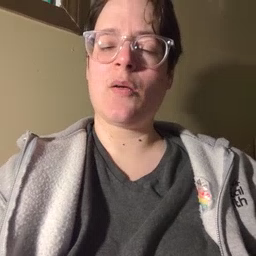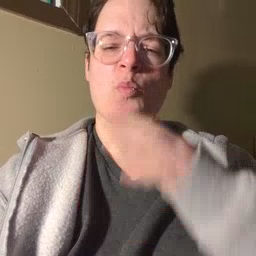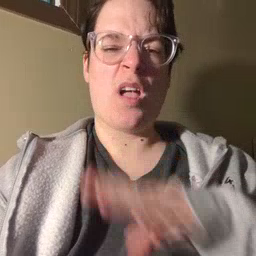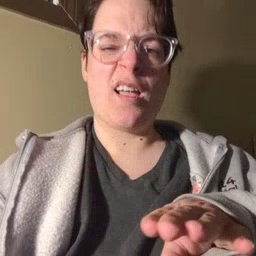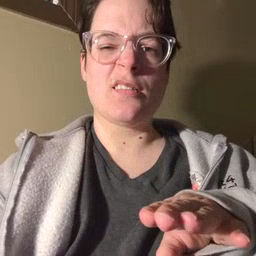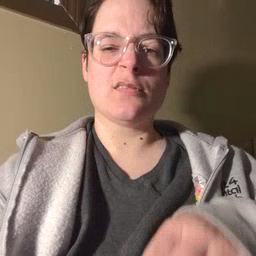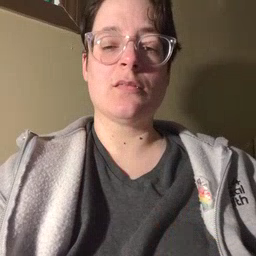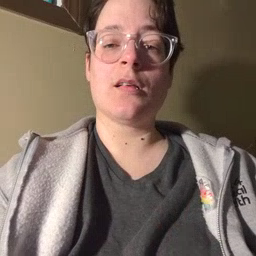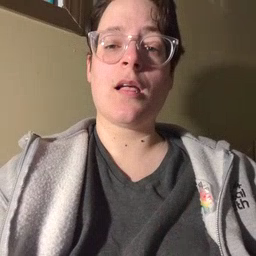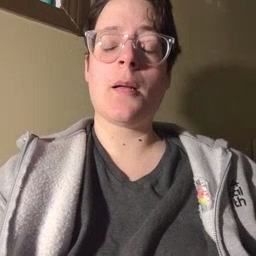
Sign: quiet